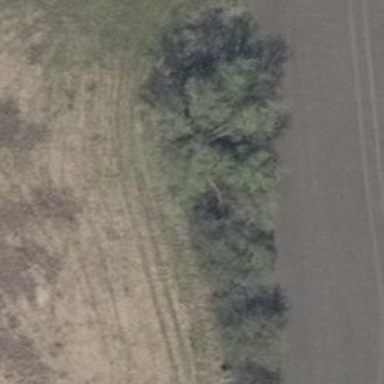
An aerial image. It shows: Row of deciduous broadleaved trees.